Field crop: maize
Growth stage: 2
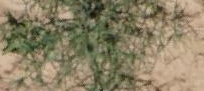
Species: salsola